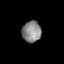
Tissue: lung
Cell type: Epithelial cells
Senescence score: 0.2089
Nuclear area (px): 398
Mean DAPI intensity: 134.595